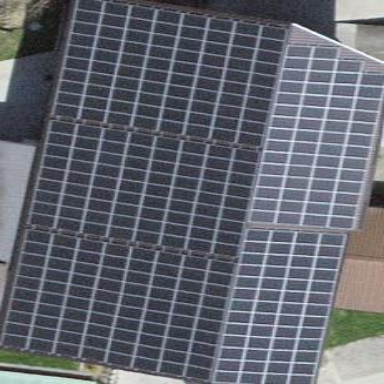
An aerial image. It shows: Solar power generator utilizing photovoltaic technology with solar photovoltaic panels.